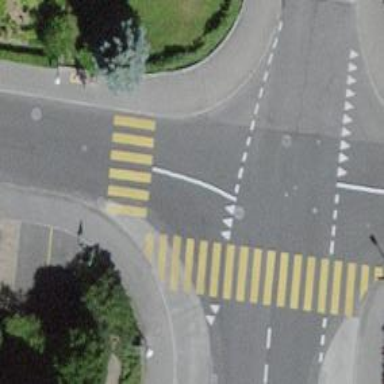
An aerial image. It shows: Marked crossing with zebra stripes on the road.